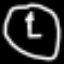
Label: clock